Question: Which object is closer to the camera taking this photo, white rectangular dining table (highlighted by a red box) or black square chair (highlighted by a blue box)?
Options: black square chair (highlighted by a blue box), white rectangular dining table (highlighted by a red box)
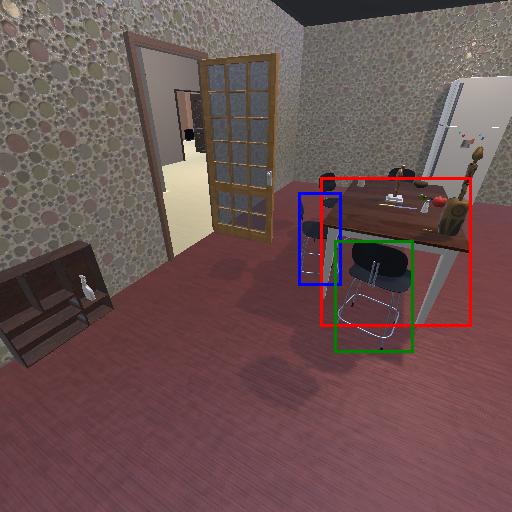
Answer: black square chair (highlighted by a blue box)